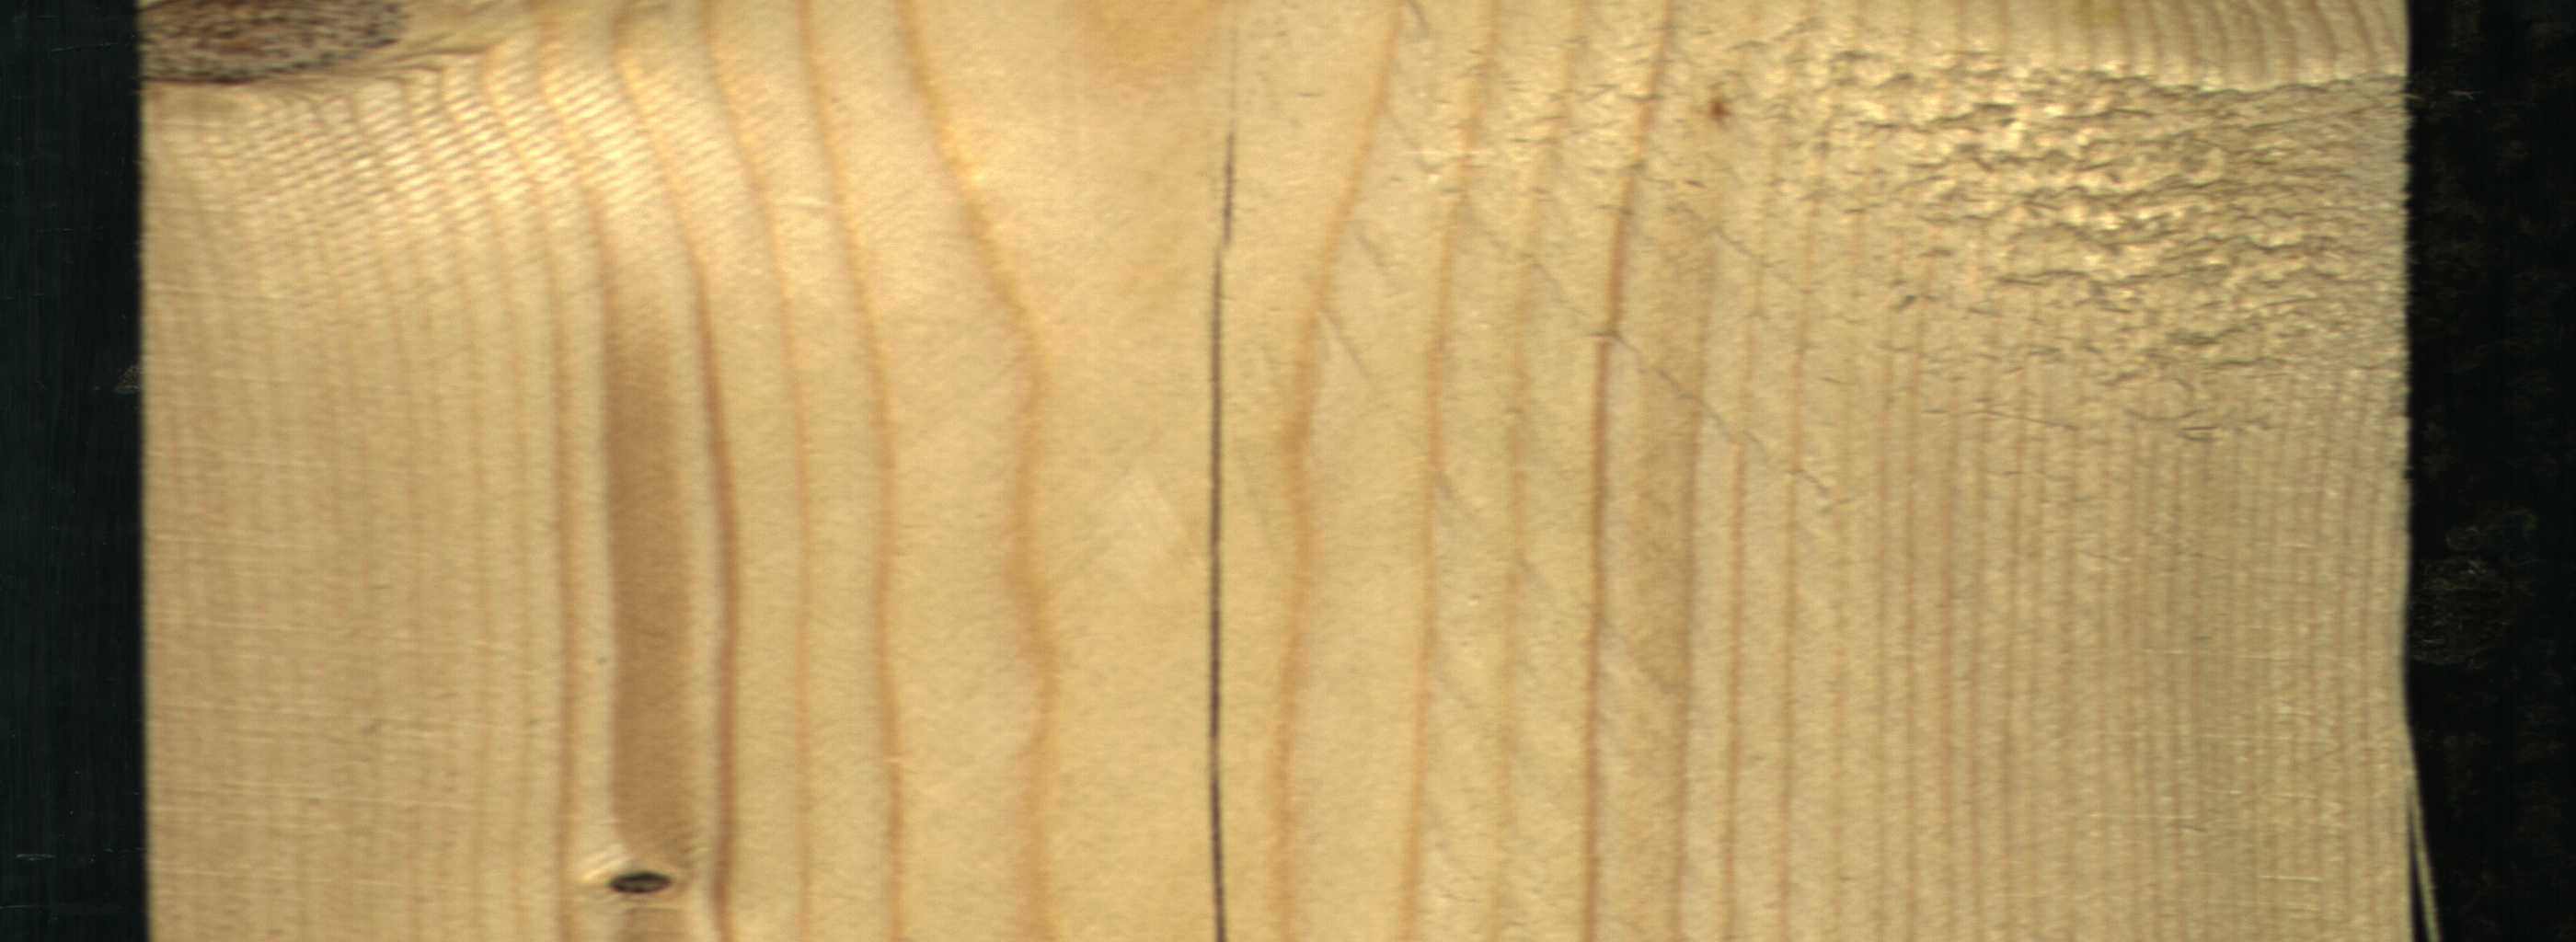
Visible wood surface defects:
Dead_Knot
Dead_Knot